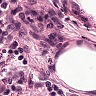
Metastatic tissue present: no